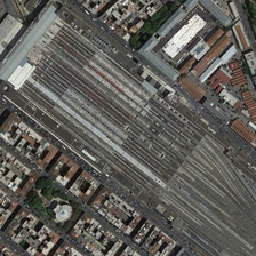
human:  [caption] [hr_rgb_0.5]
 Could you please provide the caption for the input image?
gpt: Tracks in a rectangular area surrounded by buildings enter the confluence area.

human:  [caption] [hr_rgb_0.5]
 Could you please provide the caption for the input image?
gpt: The tracks in the rectangular area surrounded by the building enter the combined area.

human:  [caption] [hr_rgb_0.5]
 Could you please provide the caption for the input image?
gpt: The tracks in the rectangular area surrounded by the building enter the combined area.

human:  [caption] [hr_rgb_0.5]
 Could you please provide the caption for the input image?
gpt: Orbits in a rectangular area surrounded by buildings enter the constellation area.

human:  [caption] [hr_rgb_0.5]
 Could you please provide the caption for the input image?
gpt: The tracks in the rectangular area surrounded by the building enter the confluence area.